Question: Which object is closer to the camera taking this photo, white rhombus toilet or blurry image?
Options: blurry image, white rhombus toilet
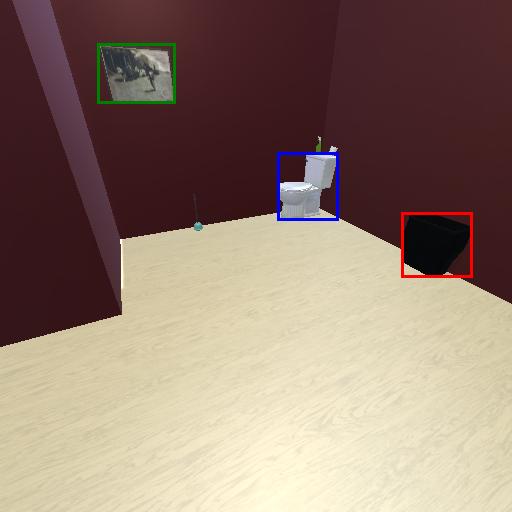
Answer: blurry image